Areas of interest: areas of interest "Central China Normal University Tennis Court"
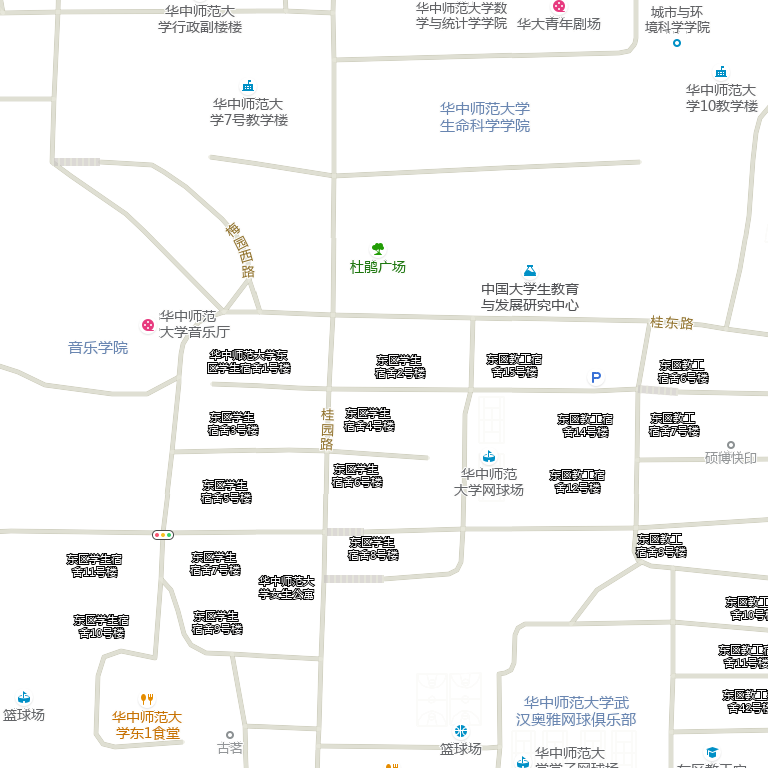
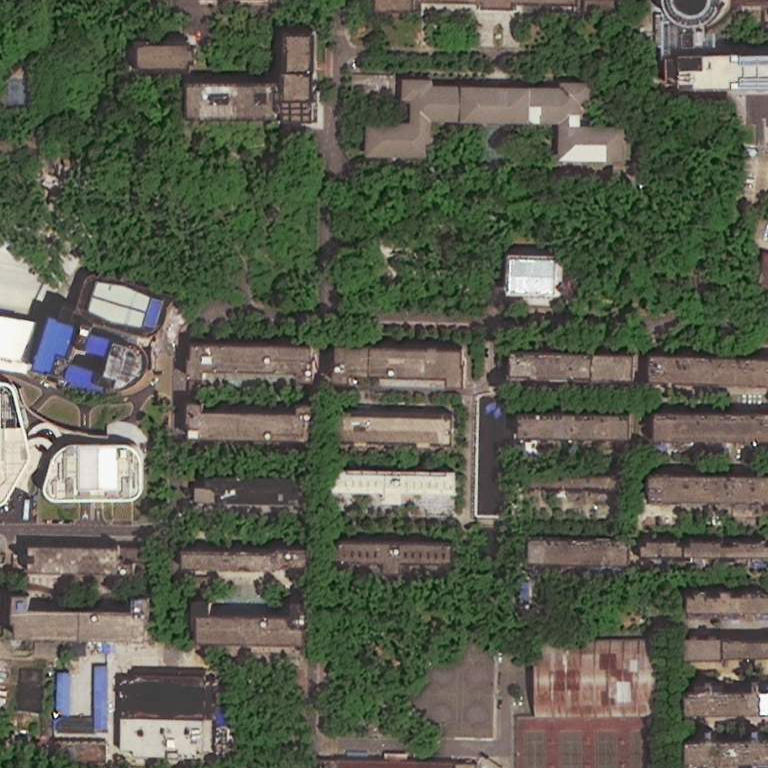